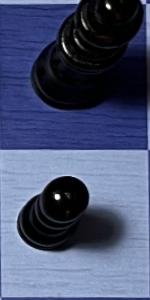
Label: Pawn_Black